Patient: sex M, age 48
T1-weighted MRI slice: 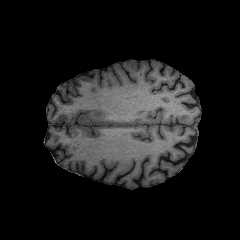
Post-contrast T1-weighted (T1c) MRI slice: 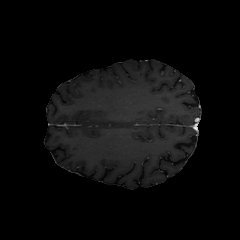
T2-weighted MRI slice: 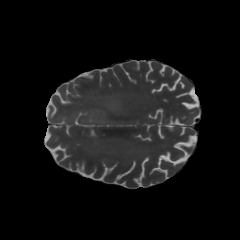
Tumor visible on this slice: yes
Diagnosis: Astrocytoma, IDH-mutant
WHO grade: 3